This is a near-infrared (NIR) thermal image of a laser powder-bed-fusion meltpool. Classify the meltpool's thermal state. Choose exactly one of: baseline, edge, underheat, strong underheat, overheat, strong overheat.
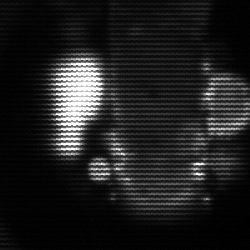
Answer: strong underheat